Interaction volume radius: 5 \u00c5
Interaction volume height: 20 \u00c5
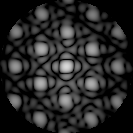
Disorder parameter: 0.1669